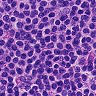
Metastatic tissue present: no